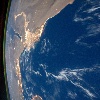
Label: water